Interaction volume radius: 10 \u00c5
Interaction volume height: 25 \u00c5
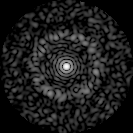
Disorder parameter: 0.8438